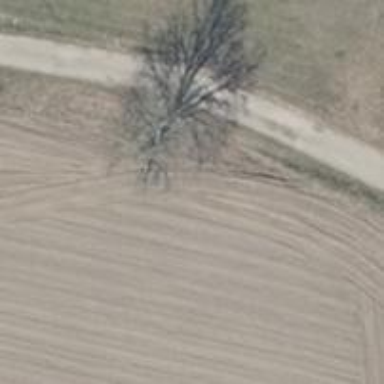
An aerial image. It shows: Deciduous broadleaved tree.